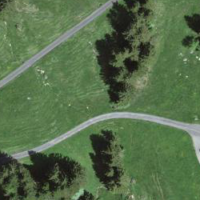
EUNIS habitat code: 24
Species observed at this site:
Geum rivale
Tussilago farfara